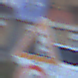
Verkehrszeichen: SteinschlagLinks
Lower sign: Geschwindigkeit40
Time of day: SunriseSunset
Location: Outdoor (Urban)
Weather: PartlyCloudy
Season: NotSpecified
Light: Natural